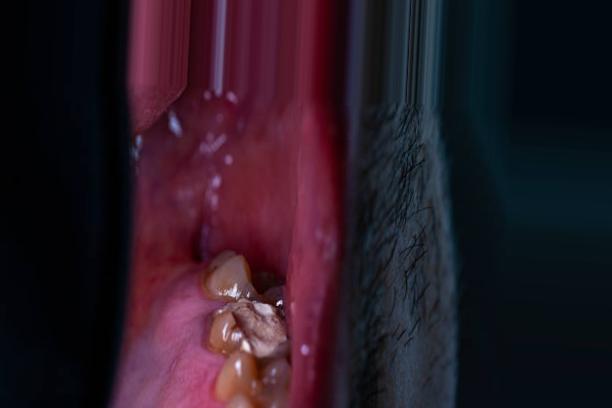
Condition: Caries